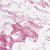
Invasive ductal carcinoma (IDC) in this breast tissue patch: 0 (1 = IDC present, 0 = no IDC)